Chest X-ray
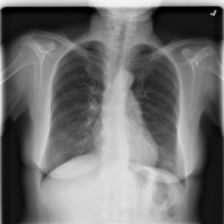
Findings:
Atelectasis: negative
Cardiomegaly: negative
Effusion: negative
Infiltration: negative
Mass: negative
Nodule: negative
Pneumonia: negative
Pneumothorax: negative
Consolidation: negative
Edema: negative
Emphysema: negative
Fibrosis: negative
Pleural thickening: negative
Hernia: negative